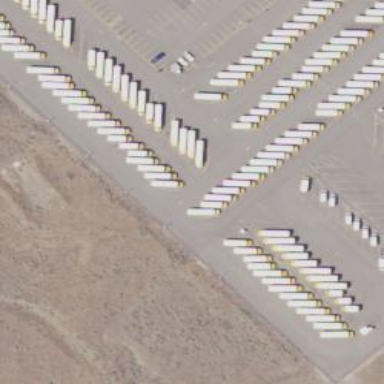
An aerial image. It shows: Industrial area used as bus depot.